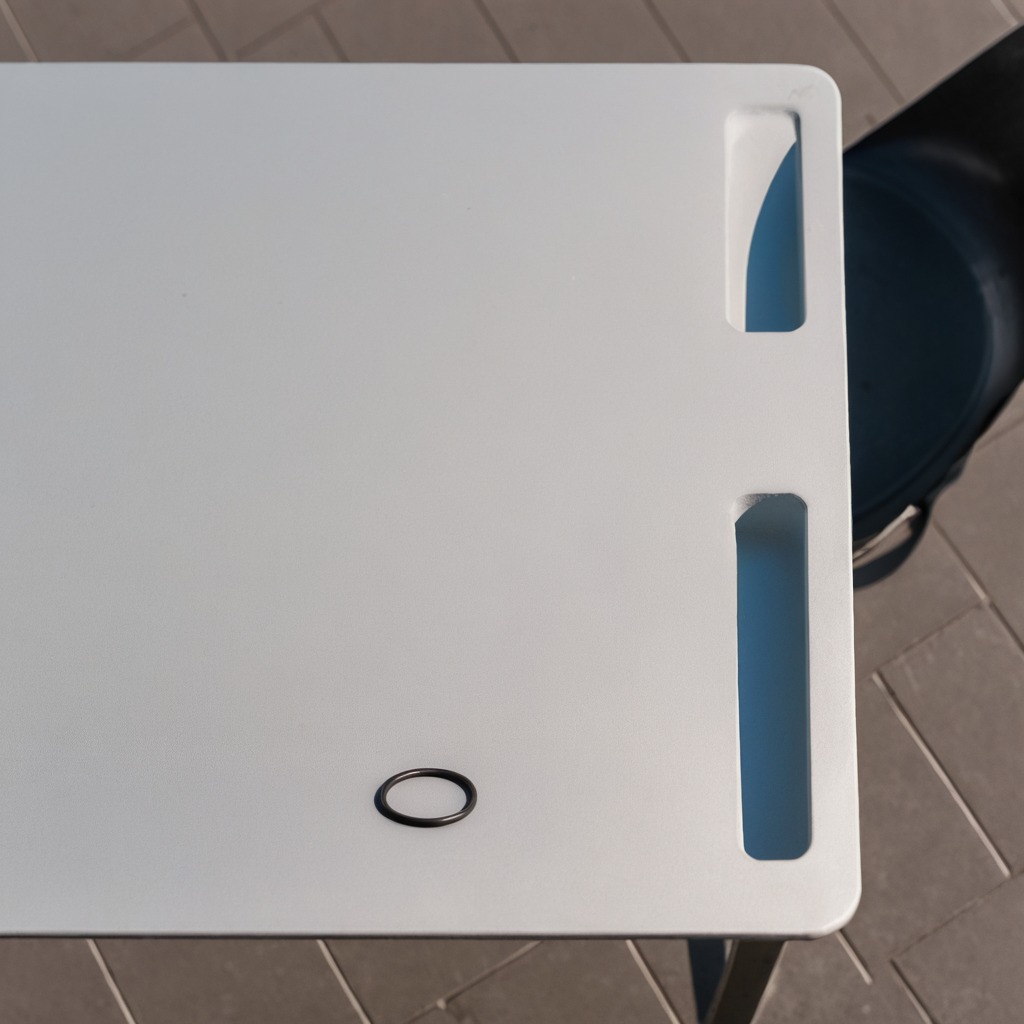
A rubber O-ring is lying on the table.